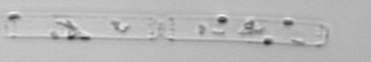
Label: Cerataulina_pelagica